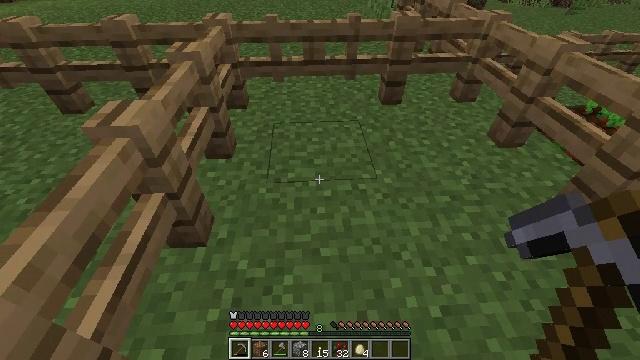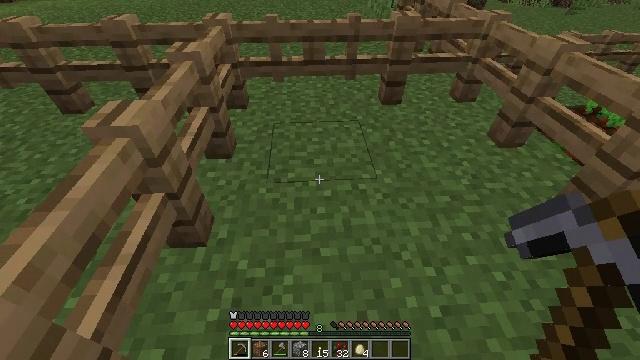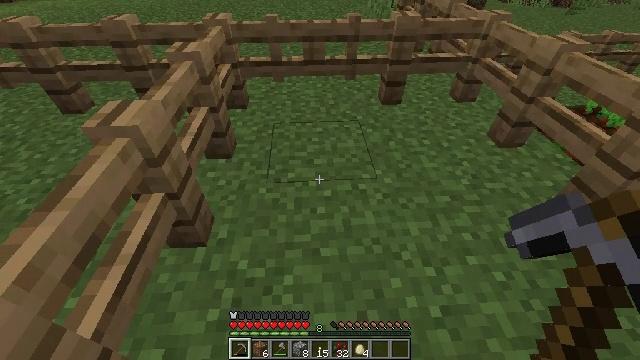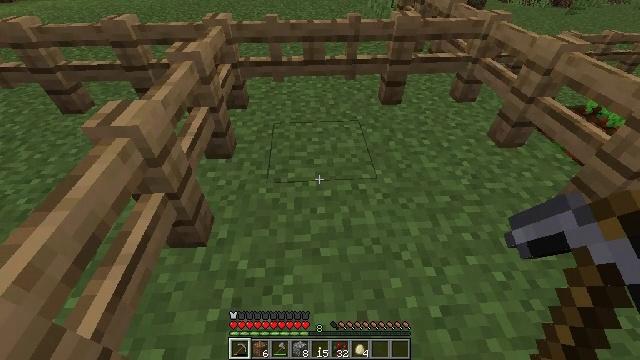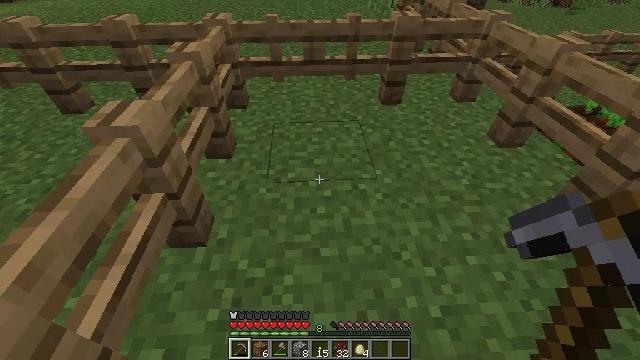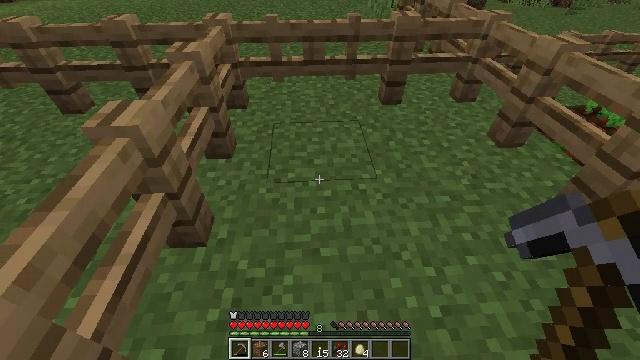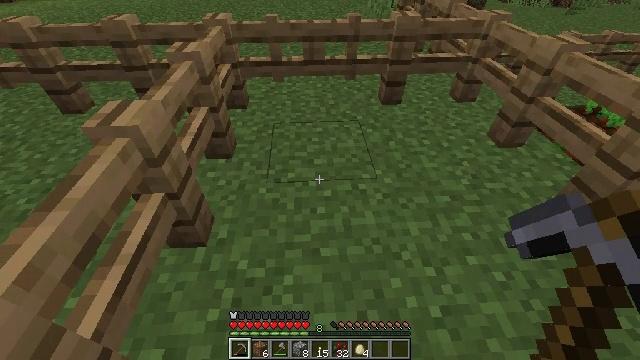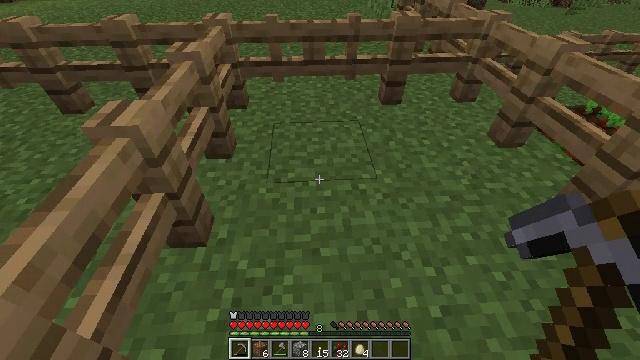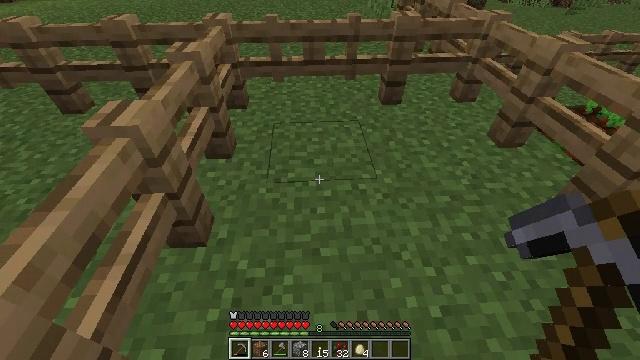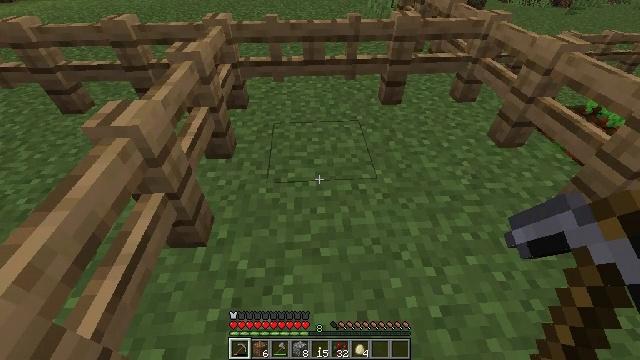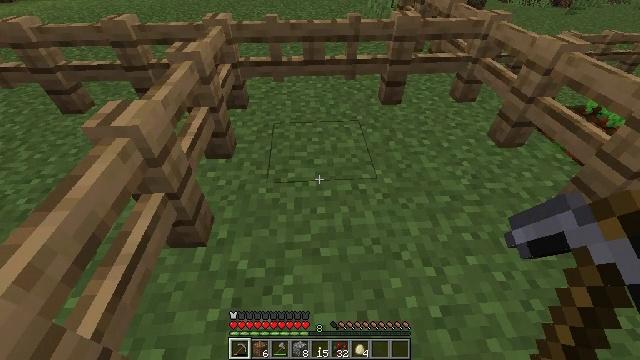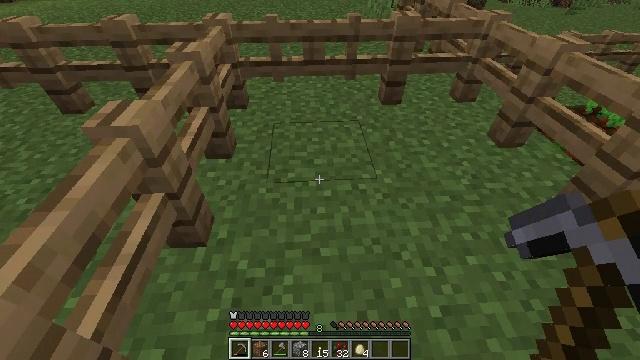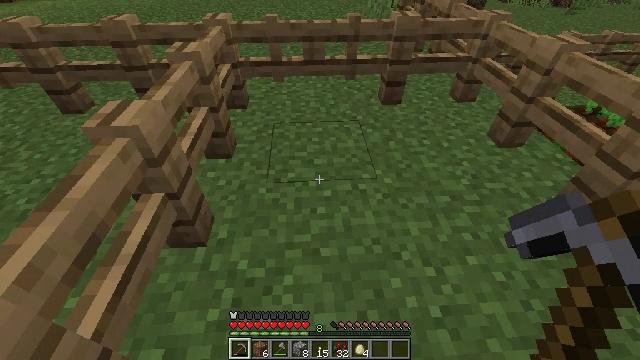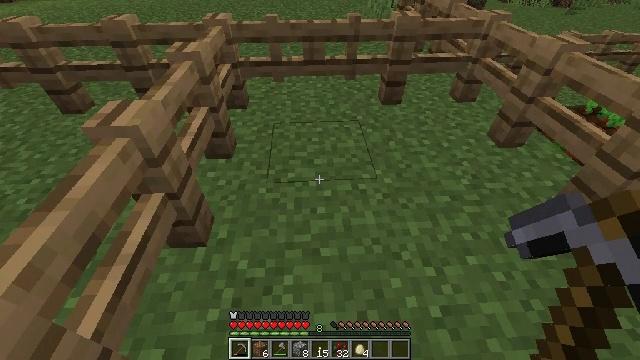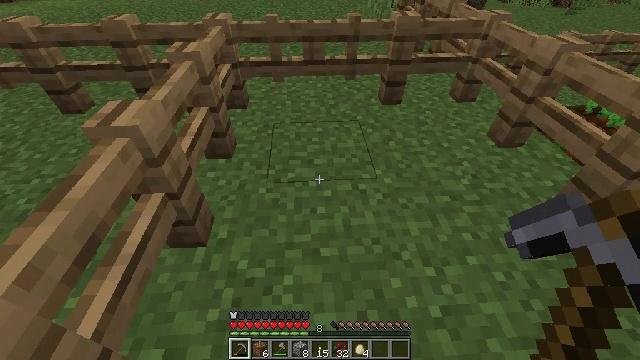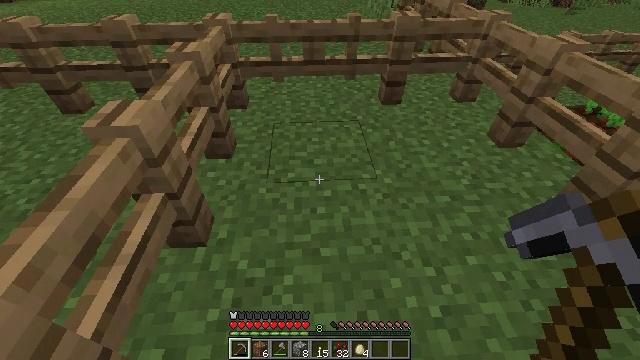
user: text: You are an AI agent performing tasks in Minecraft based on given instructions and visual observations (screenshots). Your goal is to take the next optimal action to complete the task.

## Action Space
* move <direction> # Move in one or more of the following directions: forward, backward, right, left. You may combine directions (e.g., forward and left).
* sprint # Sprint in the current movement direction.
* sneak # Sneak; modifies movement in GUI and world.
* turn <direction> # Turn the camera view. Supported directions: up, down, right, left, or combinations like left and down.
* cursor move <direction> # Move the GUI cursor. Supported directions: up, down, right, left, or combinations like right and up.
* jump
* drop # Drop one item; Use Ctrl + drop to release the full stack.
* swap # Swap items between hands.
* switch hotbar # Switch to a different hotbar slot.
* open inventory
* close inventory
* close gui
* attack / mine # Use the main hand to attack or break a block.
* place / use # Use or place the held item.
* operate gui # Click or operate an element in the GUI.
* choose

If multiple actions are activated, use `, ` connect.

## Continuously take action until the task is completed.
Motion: motion action
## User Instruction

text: Craft a shield.
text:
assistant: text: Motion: no_op
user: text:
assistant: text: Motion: no_op
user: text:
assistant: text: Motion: no_op
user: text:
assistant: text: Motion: no_op
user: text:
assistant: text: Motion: no_op
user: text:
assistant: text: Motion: no_op
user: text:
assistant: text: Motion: no_op
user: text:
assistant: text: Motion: no_op
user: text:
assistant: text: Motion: no_op
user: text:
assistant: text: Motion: no_op
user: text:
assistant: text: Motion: no_op
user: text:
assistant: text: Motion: no_op
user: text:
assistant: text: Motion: no_op
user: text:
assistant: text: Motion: no_op
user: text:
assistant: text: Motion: no_op
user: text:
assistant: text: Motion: no_op
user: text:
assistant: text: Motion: no_op
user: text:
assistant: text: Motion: no_op
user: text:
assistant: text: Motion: no_op
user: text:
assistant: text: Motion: no_op
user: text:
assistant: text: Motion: no_op
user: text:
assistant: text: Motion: no_op
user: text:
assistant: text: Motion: no_op
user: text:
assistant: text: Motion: no_op
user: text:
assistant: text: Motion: no_op
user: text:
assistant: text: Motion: no_op
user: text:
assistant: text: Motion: no_op
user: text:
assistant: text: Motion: no_op
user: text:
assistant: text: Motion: no_op
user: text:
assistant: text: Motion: no_op